Question: I have just loaded the ShareKit files into my project (which worked nicely otherwise), and went to build and run (with no code additions as yet).
I received 11 warnings and 37 errors!

Is there something I'm missing here? The warnings are for deprecated functions in the SHK**** files.
Any ideas?
Using Xcode 4.
Thanks for any assistance,
Kolya
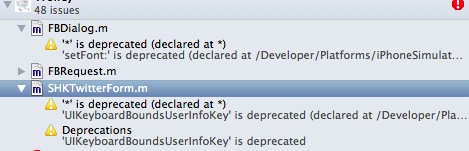
Answer: This fork (<URL>